Question: So I know that there exists 2 memory areas: and .
I also know that if you create a local variable it will live in the Stack, not in the heap. Stack will grow as we push data into it as in:

Now I will try to pass the confusion I am having to you:
For example this simple Java Code:
'''
public class TestClass {
public static void main(String[] args) {
Object foo = null;
Object bar = null;
}
}
'''
is translated into this byte code:
'''
public static void main(java.lang.String[]);
Code:
Stack=1, Locals=3, Args_size=1
0: aconst_null
1: astore_1
2: aconst_null
3: astore_2
4: return
LineNumberTable:
line 5: 0
line 6: 2
line 7: 4
LocalVariableTable:
Start Length Slot Name Signature
0 5 0 args [Ljava/lang/String;
2 3 1 foo Ljava/lang/Object;
4 1 2 bar Ljava/lang/Object;
'''
where by definition is:
'''
push a null reference onto the stack
'''
and is:
'''
store a reference into local variable 1
'''
The confusion I am having is, we pushed the foo into stack, then we stored it in the stack again? What is meant by storing a reference in a local variable? Where does that local variable live? The same stack we pushed the foo into or are these seperate Stacks?
Now at that point, if I call a method on the first object I pushed into the stack, since the stack pointer is pointing to the last element I pushed, how will it be processed?
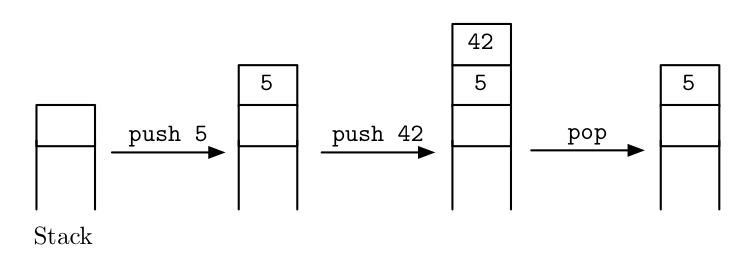
Answer: There exists one stack per thread in the JVM. Each stack is composed of several : each method invocation creates a new frame, and when the method invocation is done, the frame is destroyed.
Within a stack frame there are two areas :
1. The operand stack (don't confuse the word "stack" here with the JVM stack itself -- stack here denotes the area as a last-in-first-out structure).
2. An array of local variables where each variable has an index (starting at zero).
Depending on the JVM implementation, they may or may not be contiguous in memory. Logically they are two separate sections of the stack frame.
As explained in the <URL>, the 'aconst_null' instruction pushes the 'null' object reference onto the .
And as explained in the <URL>:
> The '<n>' must be an index into the local variable array of the current frame (SS2.6). The 'objectref' on the top of the operand stack must be of type 'returnAddress' or of type 'reference'. '<n>''objectref'.
So in your example, the statement 'Object foo = null' translates to the following:
1. Push the null (a special reference that points to "nothing") onto the top of the operand stack.
> '''
operand stack
__________
| null | <-- null is pushed on the operand stack
|__________|
| |
|__________|
| |
|__________|
'''
1. Pop the reference from the operand stack and store it in the local variable at index 1. This local variable corresponds to foo.
> '''
operand stack local variables
__________ _______________ _______________ _______________ _______________
| | | args | foo (null) | | |
|__________| |_______0_______|_______1_______|_______2_______|_______3_______|
| | store null in LV#1
|__________|
| |
|__________|
'''
Same steps are done for 'Object bar = null' except that 'null' is stored in the local variable at index 2.
Source: Java Virtual Machine Specification (See <URL>.